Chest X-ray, AP view. Patient: 75 years old, sex F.
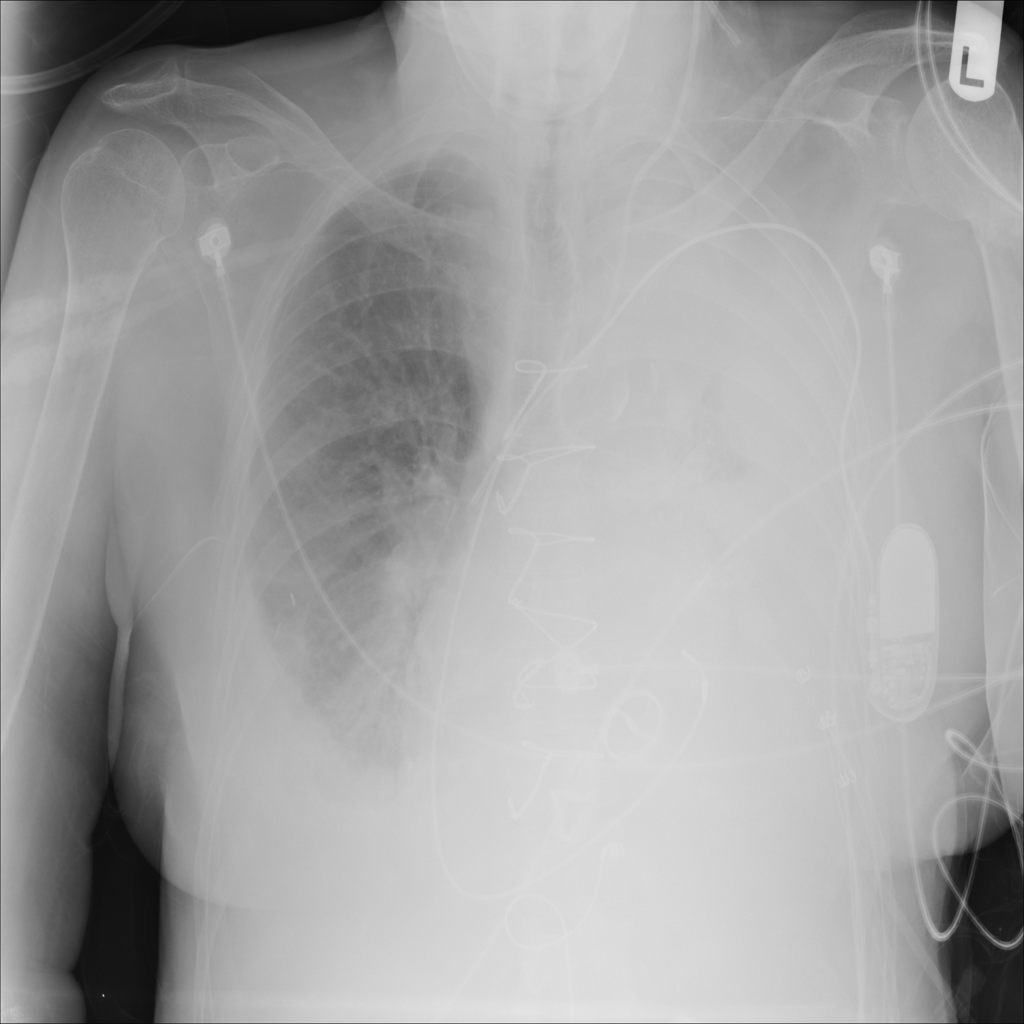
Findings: Effusion